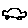
Label: car